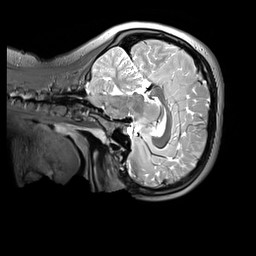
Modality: T2w
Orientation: sagittal
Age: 12
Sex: male
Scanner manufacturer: siemens
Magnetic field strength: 3 T
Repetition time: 3.2 s
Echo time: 0.408 s